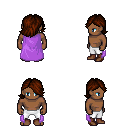
a pixel art fantasy rpg character, male body template, human, dark skin, lavender cape, white pants, brown swoop hairstyle, brown shoes, four views (front, back, left, right), 2x2 character sprite sheet, small pixel art, hard edges, no anti-aliasing